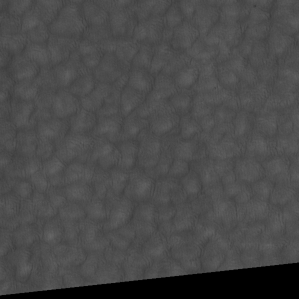
Label: non_frost